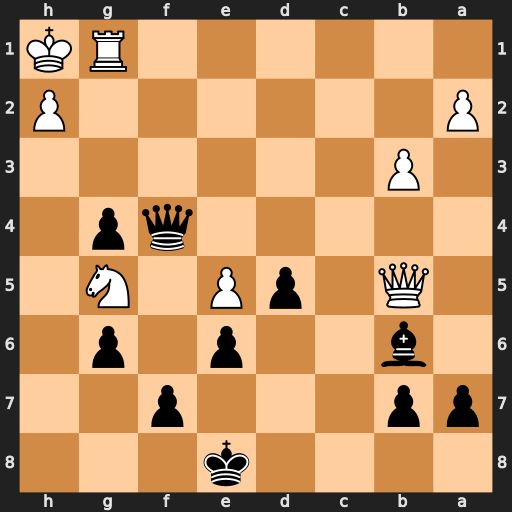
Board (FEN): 4k3/pp3p2/1b2p1p1/1Q1pP1N1/5qp1/1P6/P6P/6RK
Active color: b
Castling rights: -
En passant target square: -
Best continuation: Ke7 Rf1 Qxg5 Qb4+ Ke8